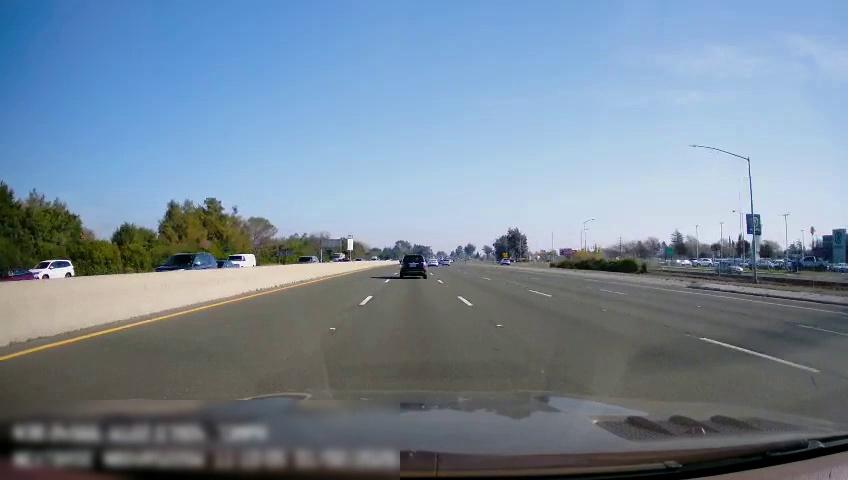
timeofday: Day
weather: Sunny
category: Drivable Space
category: Drivable Space
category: Vehicles | Car
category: Vehicles | SUV
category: Vehicles | SUV
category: Vehicles | SUV
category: Vehicles | Car
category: Vehicles | Van
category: Vehicles | Car
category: Vehicles | SUV
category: Vehicles | SUV
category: Vehicles | Car
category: Vehicles | Bus
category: Vehicles | Car
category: Lanes | Alternate Lane
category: Lanes | Current Lane
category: Lanes | Current Lane
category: Lanes | Alternate Lane
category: Lanes | Alternate Lane
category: Lanes | Alternate Lane
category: Traffic | Signs
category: Traffic | Signs
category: Traffic | Signs
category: Traffic | Signs